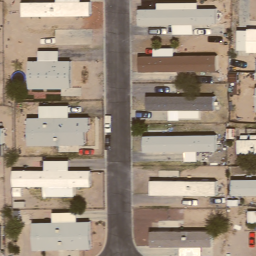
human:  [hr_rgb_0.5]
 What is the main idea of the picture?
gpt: mobile home park